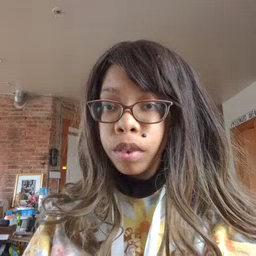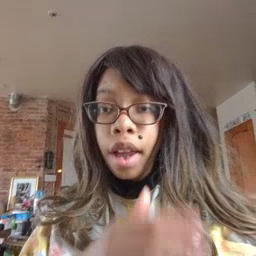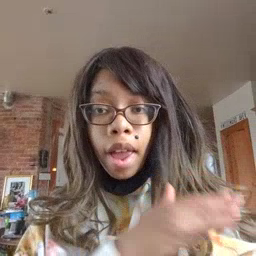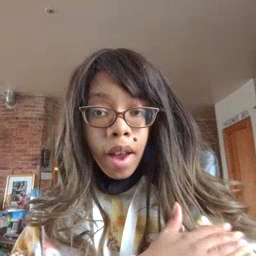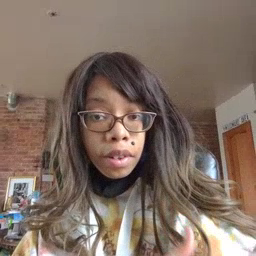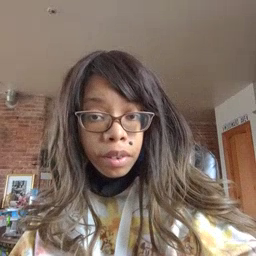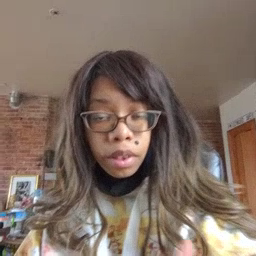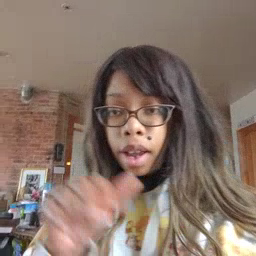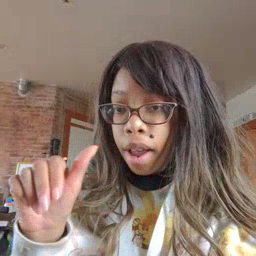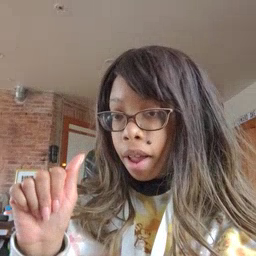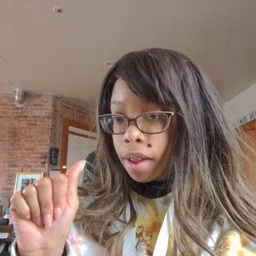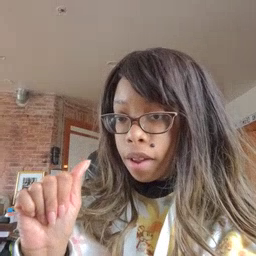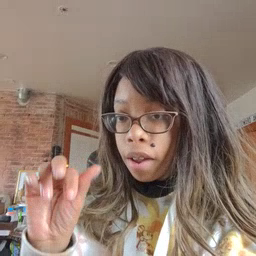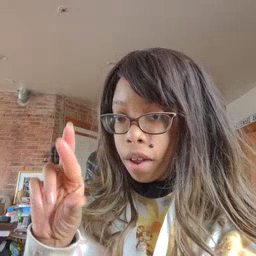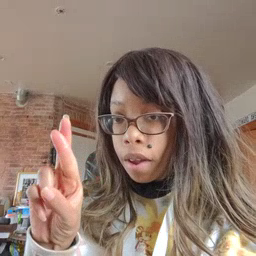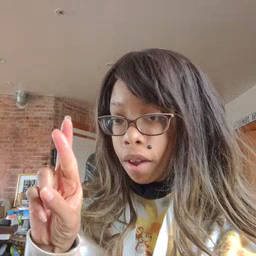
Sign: arm